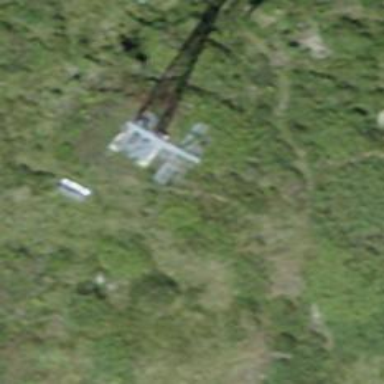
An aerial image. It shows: Pylon used for aerialway.